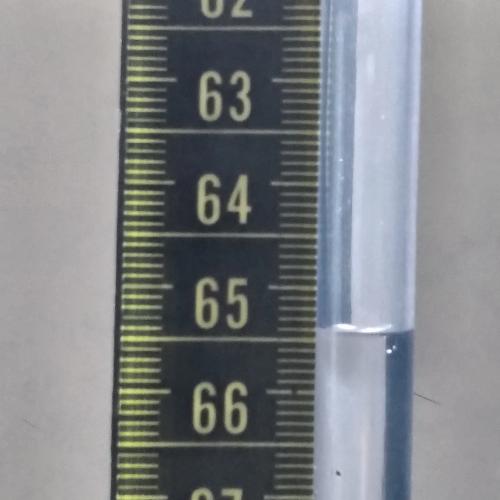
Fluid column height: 65.4 cm